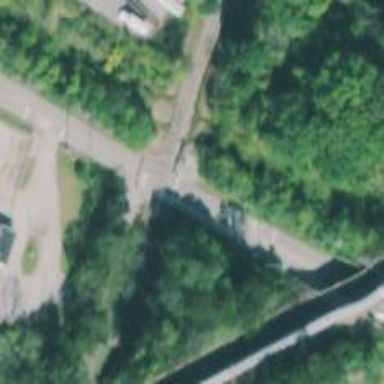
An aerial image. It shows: Level crossing with lights at railway intersection.